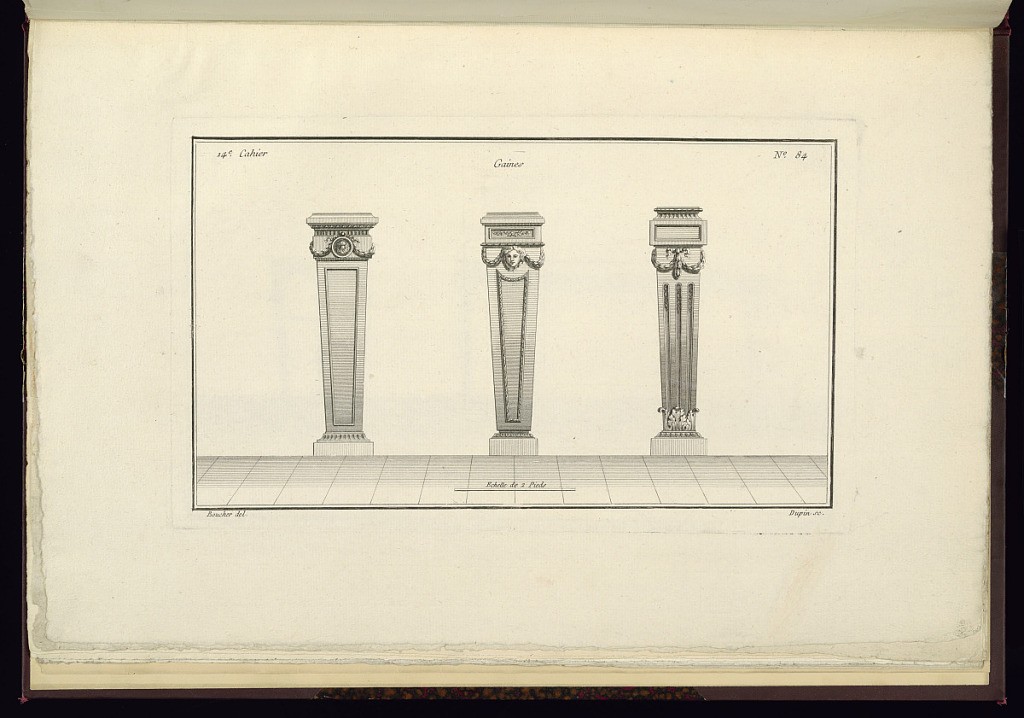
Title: Gaines
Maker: Juste-François Boucher, French, 1736 – 1782
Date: ca. 1775
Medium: Engraving on off white laid paper
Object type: Print
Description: Designs for three pedestals decorated with ornament motifs including lamb tongue, fluting, rosette medallion, leaf garland, mascaron, acanthus leaves, and egg and dart. The plate is signed.